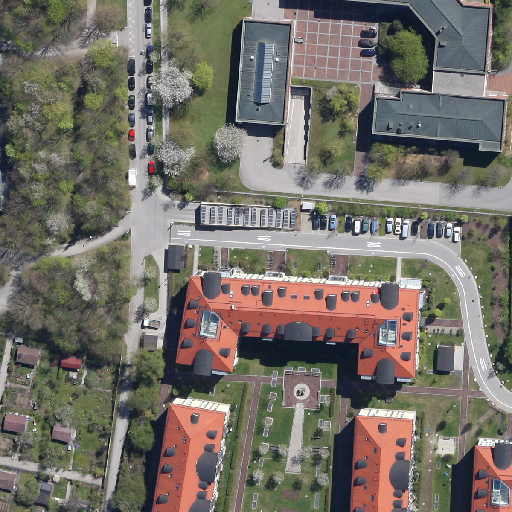
Referring expression: sidewalk along with tree